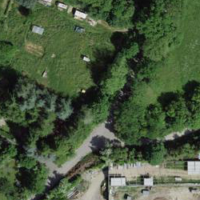
EUNIS habitat code: 52
Species observed at this site:
Ageratum houstonianum
Passer domesticus
Colias croceus
Sciurus vulgaris